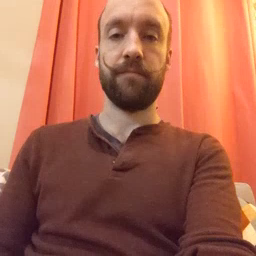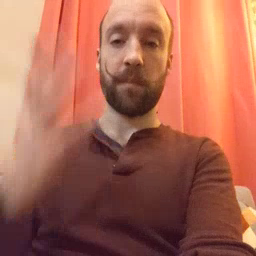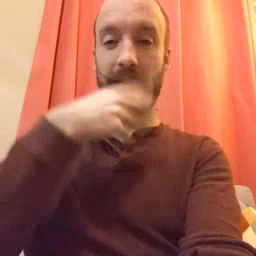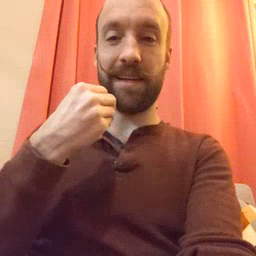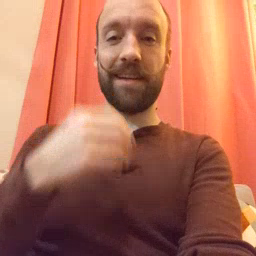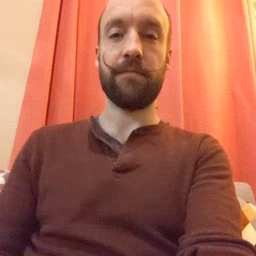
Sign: pretty